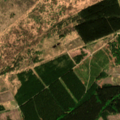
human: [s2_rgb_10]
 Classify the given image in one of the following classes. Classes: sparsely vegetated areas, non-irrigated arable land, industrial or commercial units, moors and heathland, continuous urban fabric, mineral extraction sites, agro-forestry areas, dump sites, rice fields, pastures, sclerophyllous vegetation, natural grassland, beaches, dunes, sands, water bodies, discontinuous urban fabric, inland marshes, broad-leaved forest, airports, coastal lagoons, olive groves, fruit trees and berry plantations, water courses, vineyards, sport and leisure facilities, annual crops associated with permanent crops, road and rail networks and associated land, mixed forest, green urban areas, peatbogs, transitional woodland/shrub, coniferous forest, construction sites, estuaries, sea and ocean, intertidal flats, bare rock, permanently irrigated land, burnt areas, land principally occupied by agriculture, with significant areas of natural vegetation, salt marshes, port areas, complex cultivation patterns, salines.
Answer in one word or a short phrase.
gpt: coniferous forest, mixed forest, transitional woodland/shrub, peatbogs